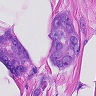
Metastatic tissue present: yes